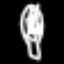
Label: leaf